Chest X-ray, PA view. Patient: 56 years old, sex F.
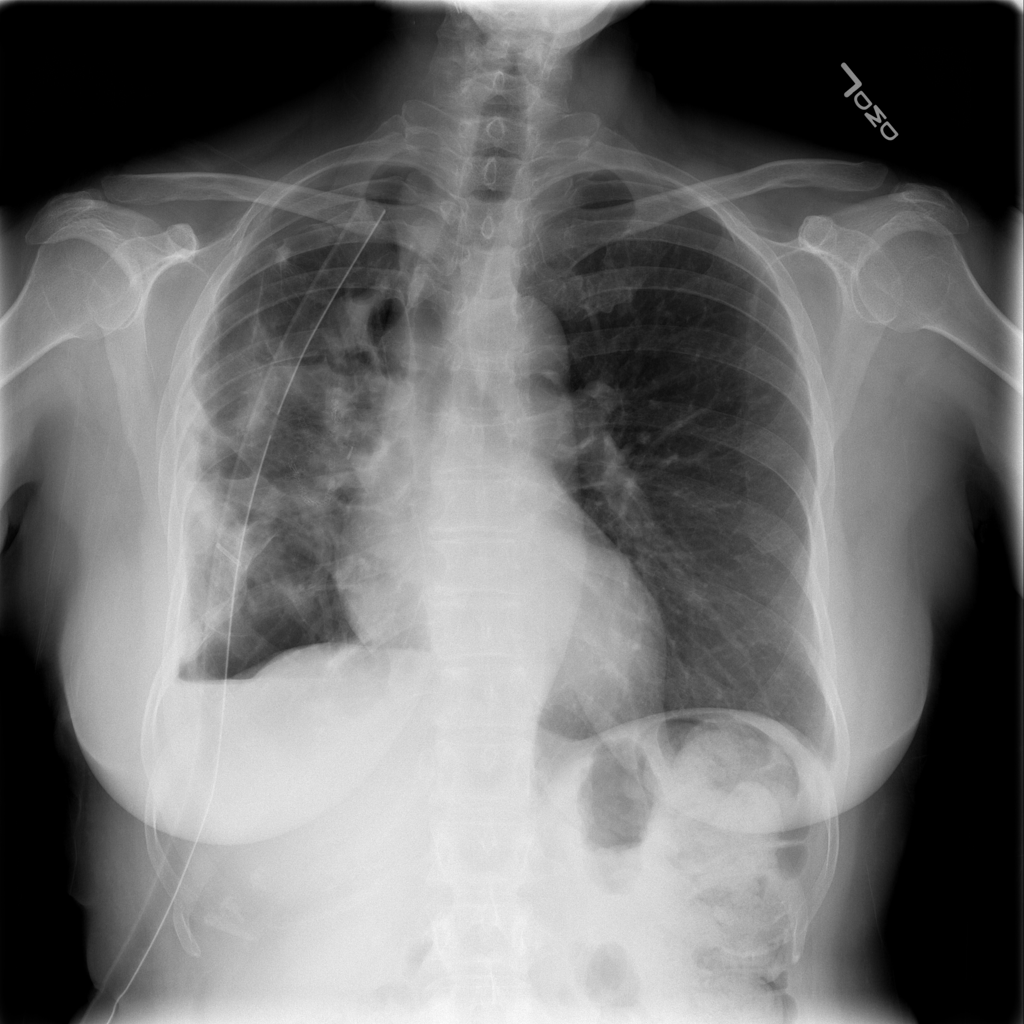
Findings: Infiltration, Pneumothorax